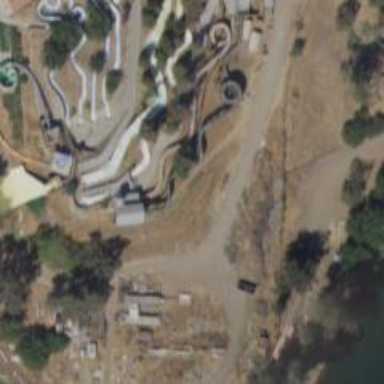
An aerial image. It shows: Water slide attraction.